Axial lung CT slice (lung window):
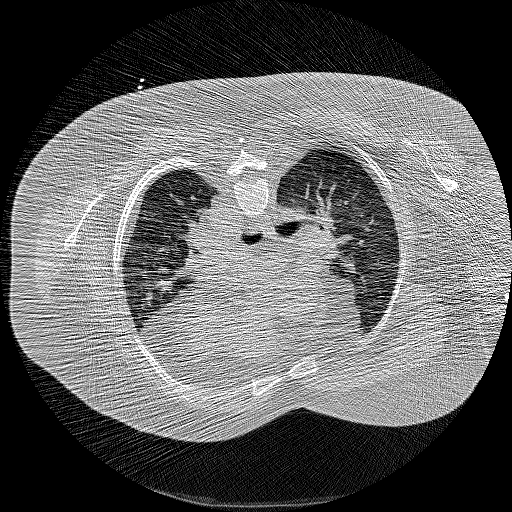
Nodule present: no